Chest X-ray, AP view. Patient: 9 years old, sex M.
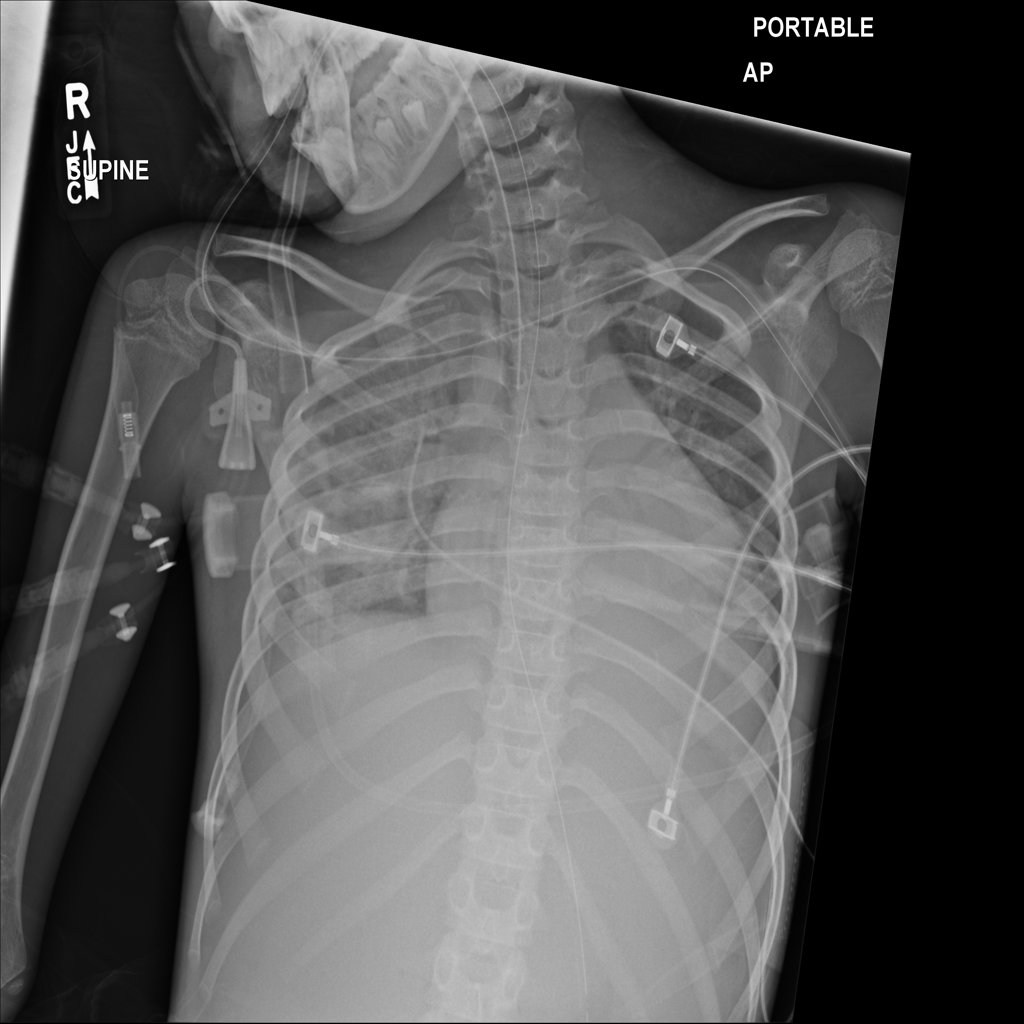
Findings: Atelectasis